Question: I have some app, what calls some jar library, what calls Felix framework and added some bundles from bundles dir.

The code of the "Show Help" button:
'''
private void jMenuItem2ActionPerformed(java.awt.event.ActionEvent evt) {
for (Bundle qqq : context.getBundles()) {
if ("ihtika2.I_AboutForm".equals(qqq.getSymbolicName())) {
System.out.println("I_AboutForm state: "+qqq.getState());
}
}
try {
ServiceReference[] refs = context.getServiceReferences(
AboutFormInterface.class.getName(), "(Funct=*)");
if (refs == null) {
System.out.println("Not Found AboutForm on show");
} else {
AboutFormInterface AboutForm = (AboutFormInterface) context.getService(refs[0]);
AboutForm.showWindow(context);
}
} catch (Exception ex) {
Ini.logger.fatal("Error on showing AboutForm", ex);
}
}
In first click (before update) service founded correctly.
The code of the "Update" button:
try {
ServiceReference[] refs = context.getServiceReferences(
UpdaterInt.class.getName(), "(Funct=*)");
if (refs == null) {
System.out.println("Not Found UpdaterInt on demand");
} else {
UpdaterInt UpdaterLocal = (UpdaterInt) context.getService(refs[0]);
UpdaterLocal.update();
}
} catch (Exception ex) {
Ini.logger.fatal("Error on showing AboutForm", ex);
}
'''
The code of the Updater's bundle:
'''
public void update() {
System.out.println("Stage 1");
int x = 0;
Map<String, Bundle> bundlesList = new HashMap<String, Bundle>();
for (Bundle singleBundle : context.getBundles()) {
bundlesList.put(singleBundle.getLocation(), singleBundle);
System.out.println(singleBundle.getLocation());
}
System.out.println("+++++++++++++++++++++++++++++");
Map<String, Bundle> treeMap = new TreeMap<String, Bundle>(bundlesList);
for (String str : treeMap.keySet()) {
Bundle singleBundle = treeMap.get(str);
System.out.println(str + " " + singleBundle.getSymbolicName());
if (!"khartn.Updater".equals(singleBundle.getSymbolicName())
&& !"org.apache.felix.framework".equals(singleBundle.getSymbolicName())) {
try {
System.out.println("state0 " + singleBundle.getState());
singleBundle.stop();
System.out.println("state1 " + singleBundle.getState());
singleBundle.update();
System.out.println("state1.1 " + singleBundle.getState());
singleBundle.start();
synchronized (this) {
try {
this.wait(250);
} catch (InterruptedException ex) {
ex.printStackTrace();
}
}
System.out.println("state2 " + singleBundle.getState());
} catch (BundleException ex) {
ex.printStackTrace();
}
System.out.println("***");
}
}
}
'''
On update main JFrame updates correctly - it hided and shown.
But on second click on "Show Help" Felix can't found service of the "Show Help".
"Show Help" service registration code:
'''
package ihtika2.i_aboutform;
import ihtika2.i_aboutform.service.AboutForm;
import ihtika2.i_aboutform.service.AboutFormInterface;
import java.util.Hashtable;
import org.osgi.framework.BundleActivator;
import org.osgi.framework.BundleContext;
import org.osgi.framework.ServiceRegistration;
public class Activator implements BundleActivator {
@Override
public void start(BundleContext context) throws Exception {
Hashtable<String, String> props = new Hashtable<String, String>();
props.put("Funct", "AboutForm");
System.out.println("Registering I_AboutForm");
context.registerService(AboutFormInterface.class.getName(), new AboutForm(), props);
}
@Override
public void stop(BundleContext context) throws Exception {
}
}
'''
The string "Registering I_AboutForm" on update showed.
Why Felix can't found re-registered service?
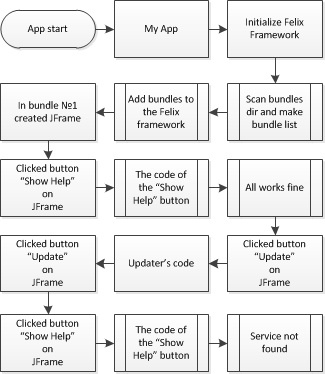
Answer: The solution is the adding to the Updater's bundle code call to the
'''
context.getBundle(0).adapt(FrameworkWiring.class).refreshBundles(bundles, null);
'''
as this described in <URL>:
> If this bundle has exported any packages that are imported by another
bundle, these packages must remain exported until the
'FrameworkWiring.refreshBundles' method has been has been called or the
framework is relaunched.